Field crop: maize
Growth stage: 2
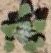
Species: chenopodium